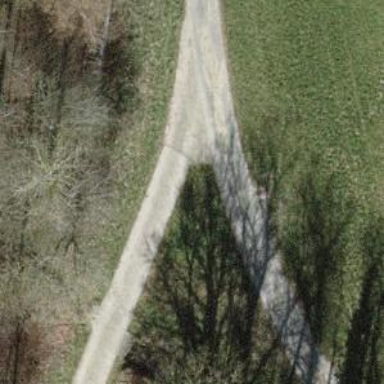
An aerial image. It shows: Culvert tunnel.